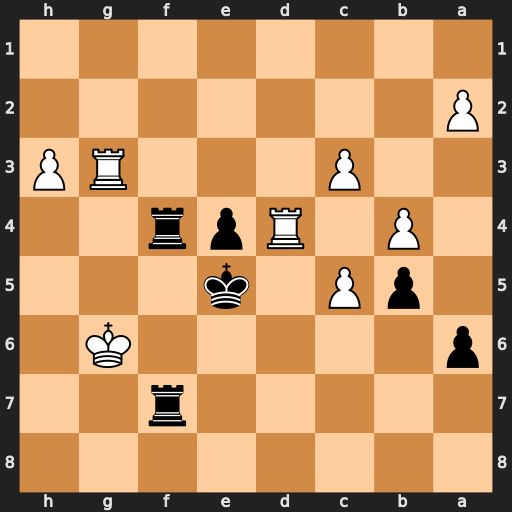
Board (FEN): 8/5r2/p5K1/1pP1k3/1P1Rpr2/2P3RP/P7/8
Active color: b
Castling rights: -
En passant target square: -
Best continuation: R4f6+ Kh5 Rh7+ Kg5 Rg7+